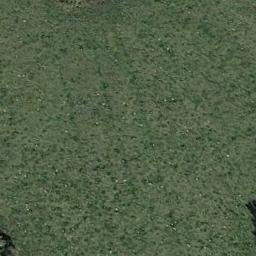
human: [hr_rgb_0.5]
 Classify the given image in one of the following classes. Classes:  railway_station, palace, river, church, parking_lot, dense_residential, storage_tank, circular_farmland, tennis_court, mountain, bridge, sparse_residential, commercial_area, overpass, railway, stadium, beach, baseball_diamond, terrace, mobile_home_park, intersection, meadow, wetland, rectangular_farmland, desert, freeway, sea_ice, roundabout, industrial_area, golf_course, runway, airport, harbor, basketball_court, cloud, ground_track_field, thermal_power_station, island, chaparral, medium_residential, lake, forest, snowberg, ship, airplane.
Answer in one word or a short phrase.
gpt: meadow